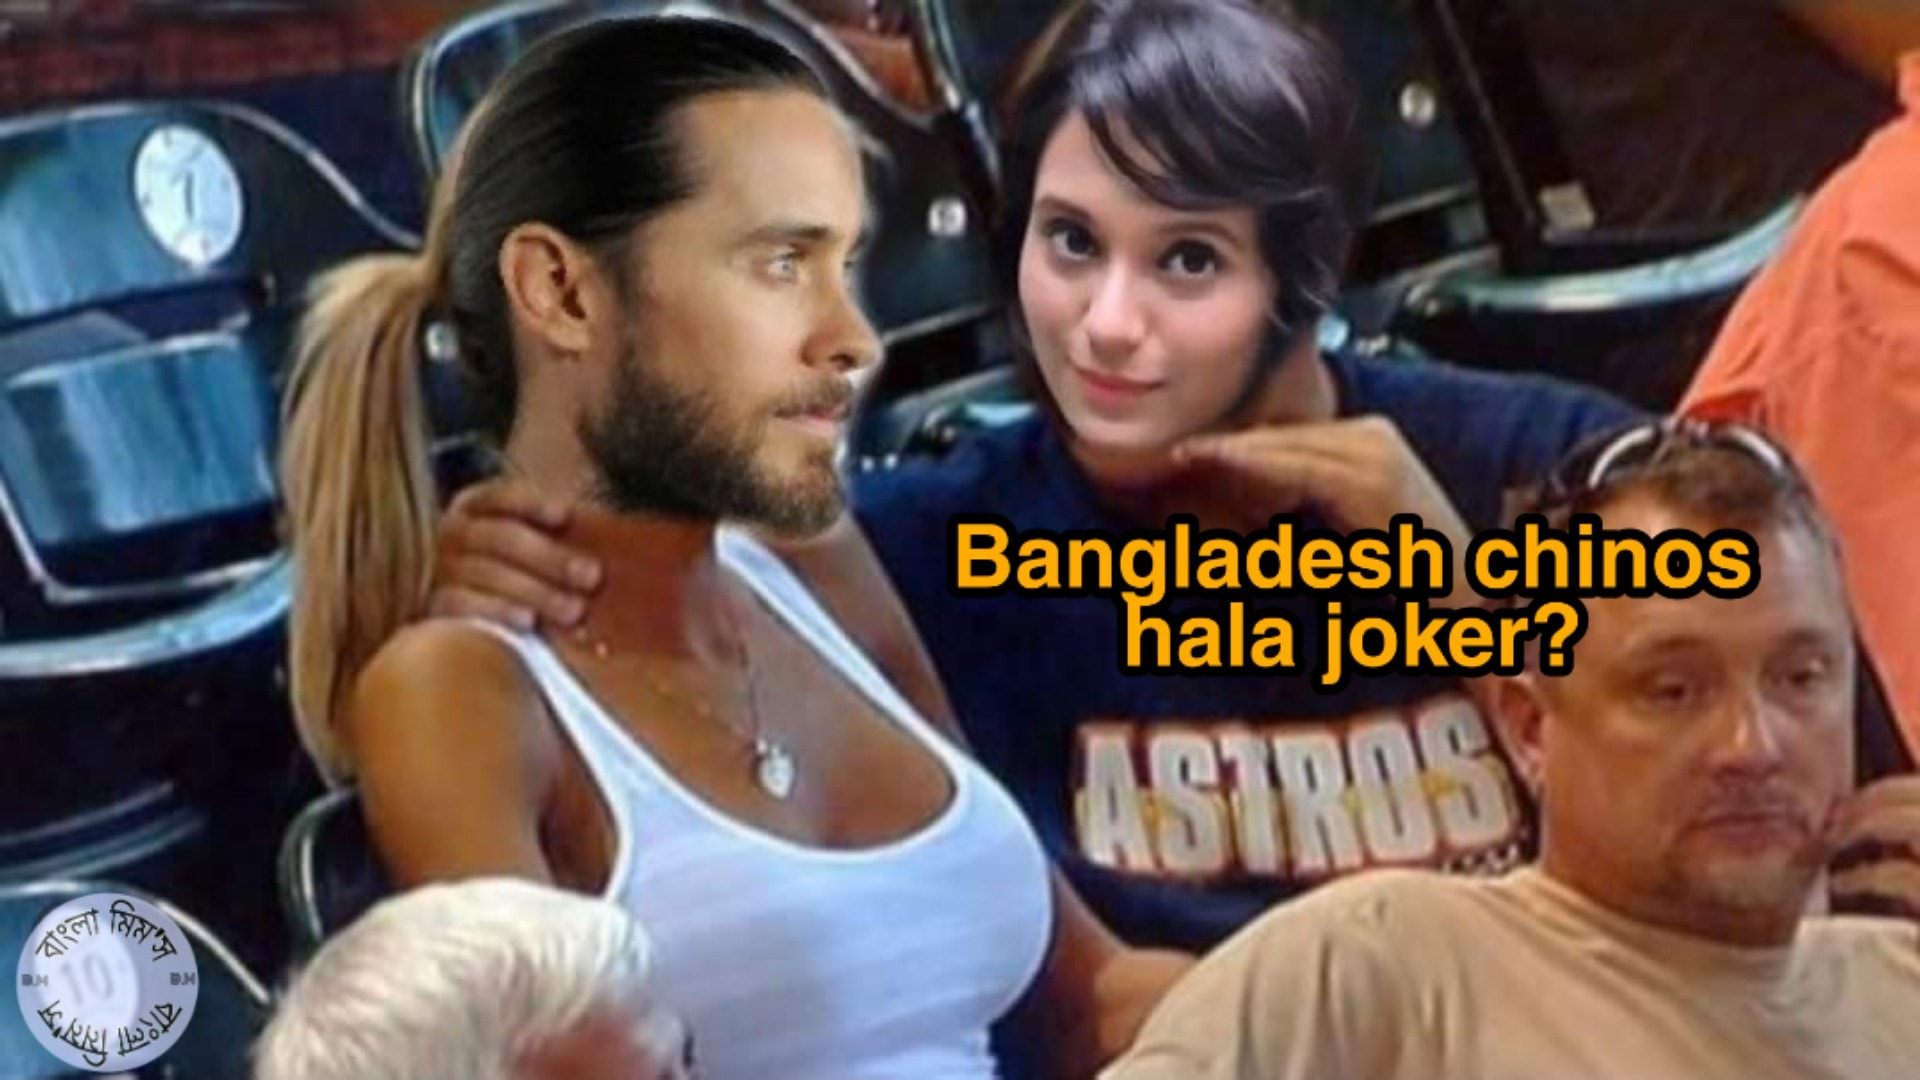
Caption: Bangladesh chinos hala joker?
Label: hate